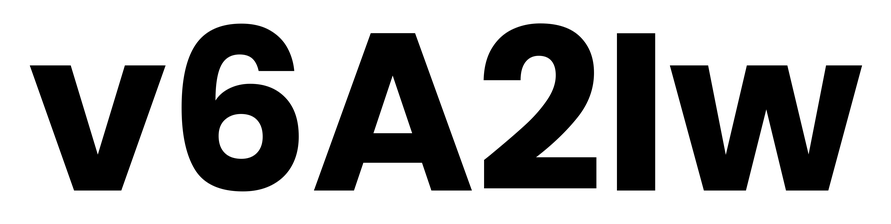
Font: Poppins-Bold